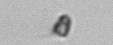
Label: Pyramimonas